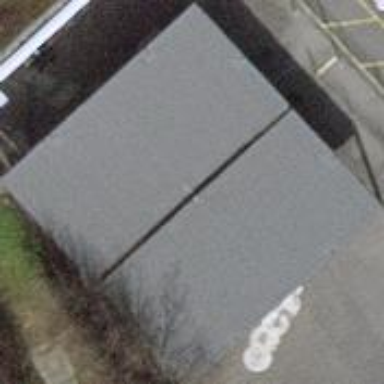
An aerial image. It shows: View of roof of building.